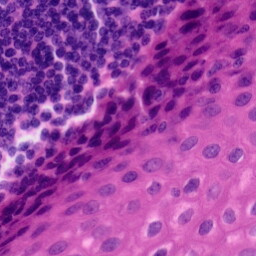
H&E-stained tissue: Tonsil